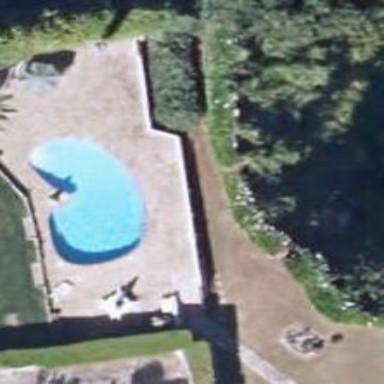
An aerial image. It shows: Swimming pool located in leisure land.